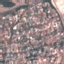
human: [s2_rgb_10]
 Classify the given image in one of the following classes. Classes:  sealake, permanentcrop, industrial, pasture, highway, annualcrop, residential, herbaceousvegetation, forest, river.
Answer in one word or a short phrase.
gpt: Residential